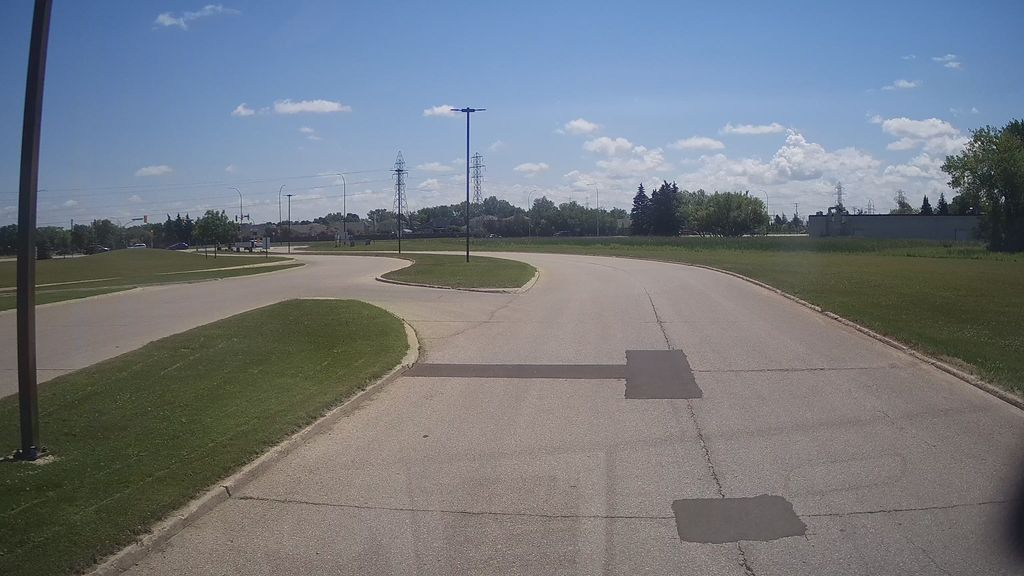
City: winnipeg